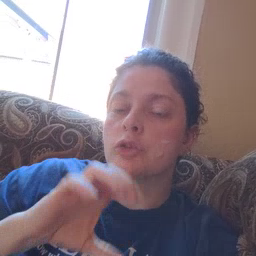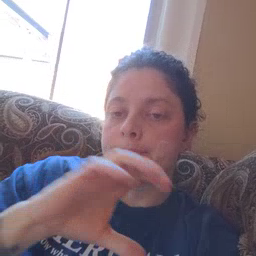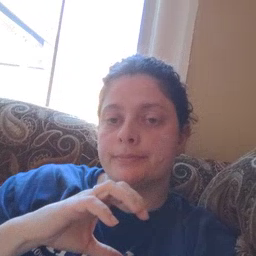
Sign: chocolate